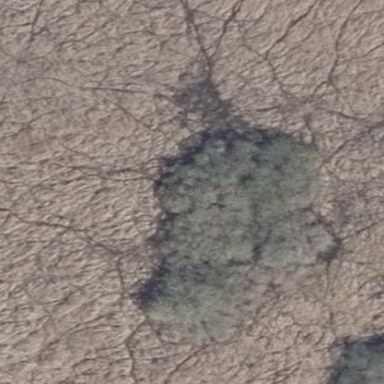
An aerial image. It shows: Patch of scrub vegetation.